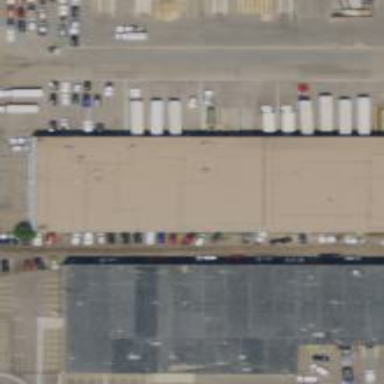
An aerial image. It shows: Warehouse.